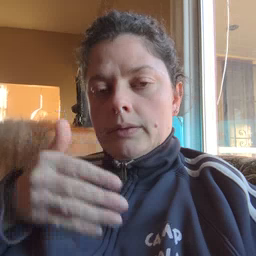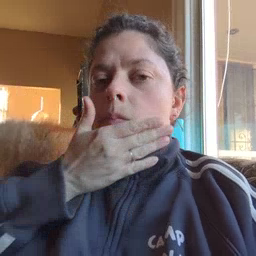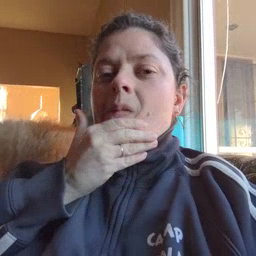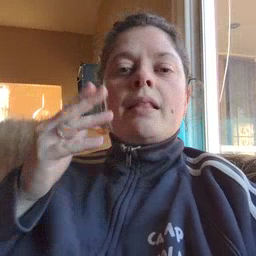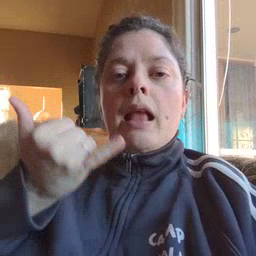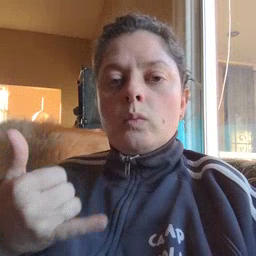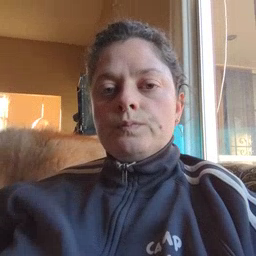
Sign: now